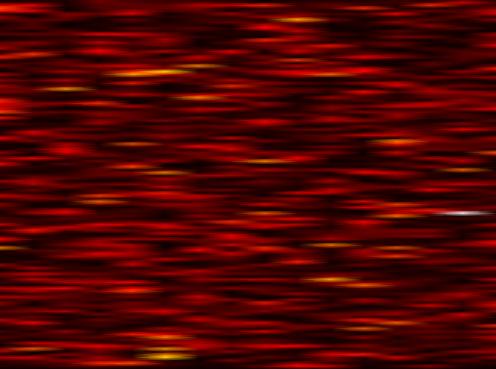
Label: UFMC